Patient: sex F, age 43
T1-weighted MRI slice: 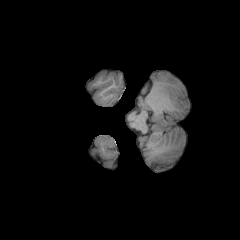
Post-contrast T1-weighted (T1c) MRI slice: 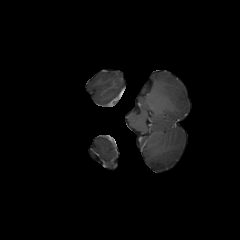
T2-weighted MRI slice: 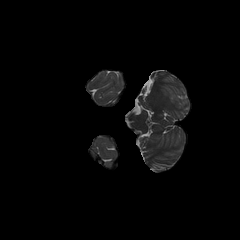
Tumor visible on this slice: no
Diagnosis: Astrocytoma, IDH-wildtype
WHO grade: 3